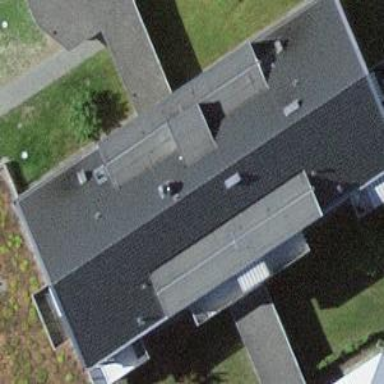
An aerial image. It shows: The building with gabled roof shape consists of apartments.